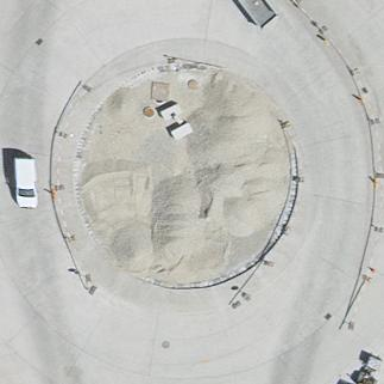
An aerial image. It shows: Roundabout at primary highway.